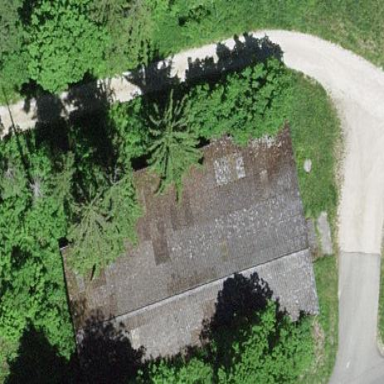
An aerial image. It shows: Hut.